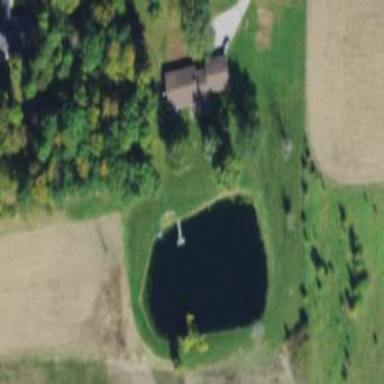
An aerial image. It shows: Peaceful pond surrounded by nature.